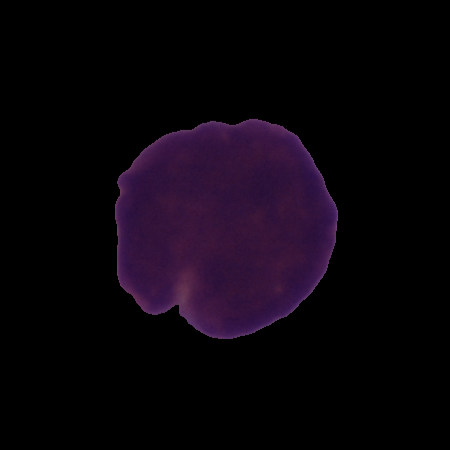
Label: cancer